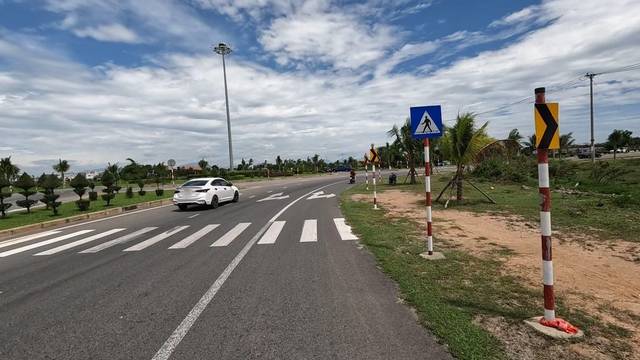
Region: Vietnam
Coordinates: 15.897, 108.351